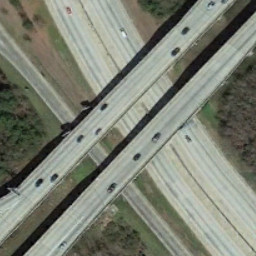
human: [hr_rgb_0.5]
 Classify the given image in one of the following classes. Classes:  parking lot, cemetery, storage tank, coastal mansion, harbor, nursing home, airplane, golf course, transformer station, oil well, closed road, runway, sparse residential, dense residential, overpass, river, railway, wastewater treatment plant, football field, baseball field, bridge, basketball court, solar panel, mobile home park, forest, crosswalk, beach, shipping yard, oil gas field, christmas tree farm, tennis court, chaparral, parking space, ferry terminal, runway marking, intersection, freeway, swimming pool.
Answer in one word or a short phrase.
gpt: overpass